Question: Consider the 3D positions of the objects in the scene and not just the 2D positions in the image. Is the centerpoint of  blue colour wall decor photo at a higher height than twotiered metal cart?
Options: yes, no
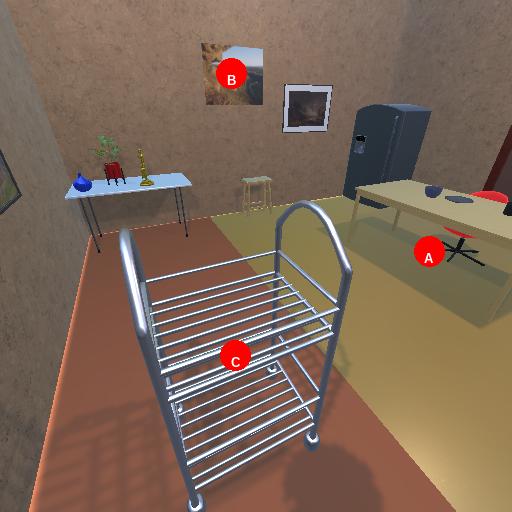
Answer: yes